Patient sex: M
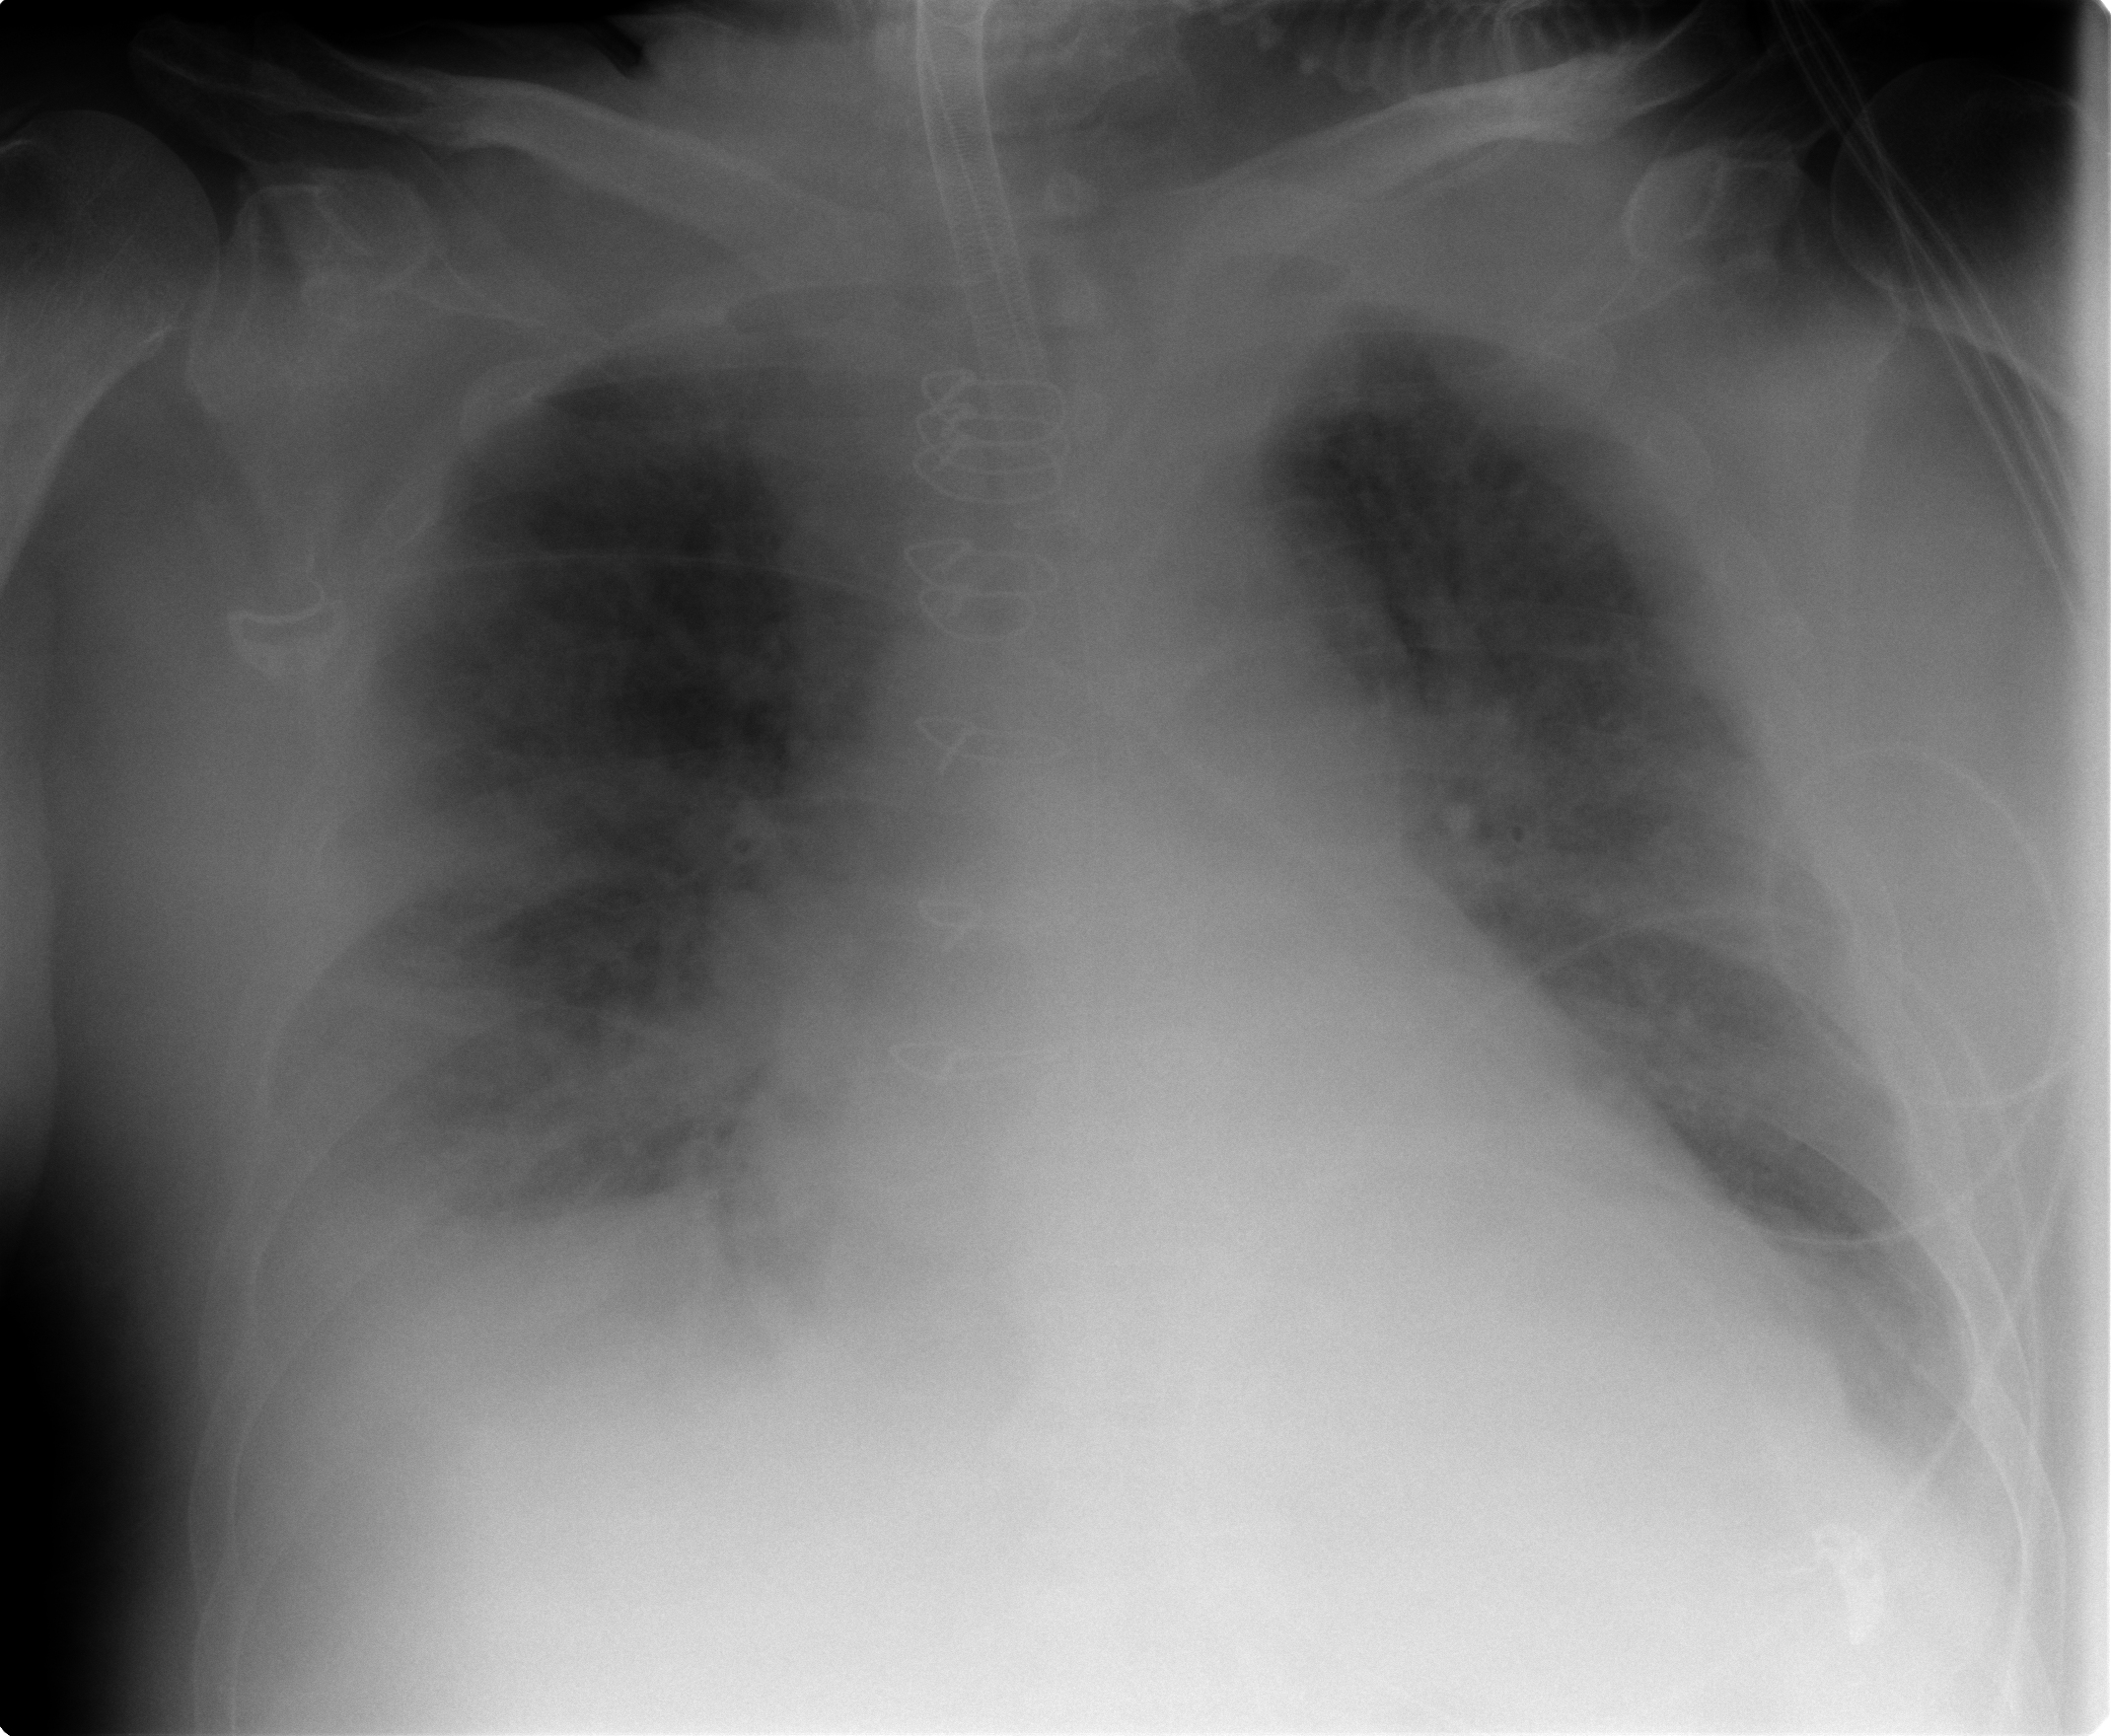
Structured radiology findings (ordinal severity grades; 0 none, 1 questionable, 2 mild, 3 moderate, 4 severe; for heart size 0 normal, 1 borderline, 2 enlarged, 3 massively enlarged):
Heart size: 2
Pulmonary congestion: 3
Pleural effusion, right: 2
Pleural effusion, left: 2
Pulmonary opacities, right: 2
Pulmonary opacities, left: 2
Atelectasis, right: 2
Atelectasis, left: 2